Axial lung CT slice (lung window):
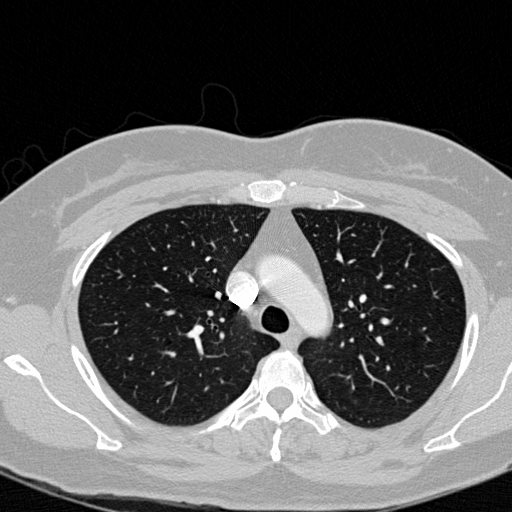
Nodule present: no